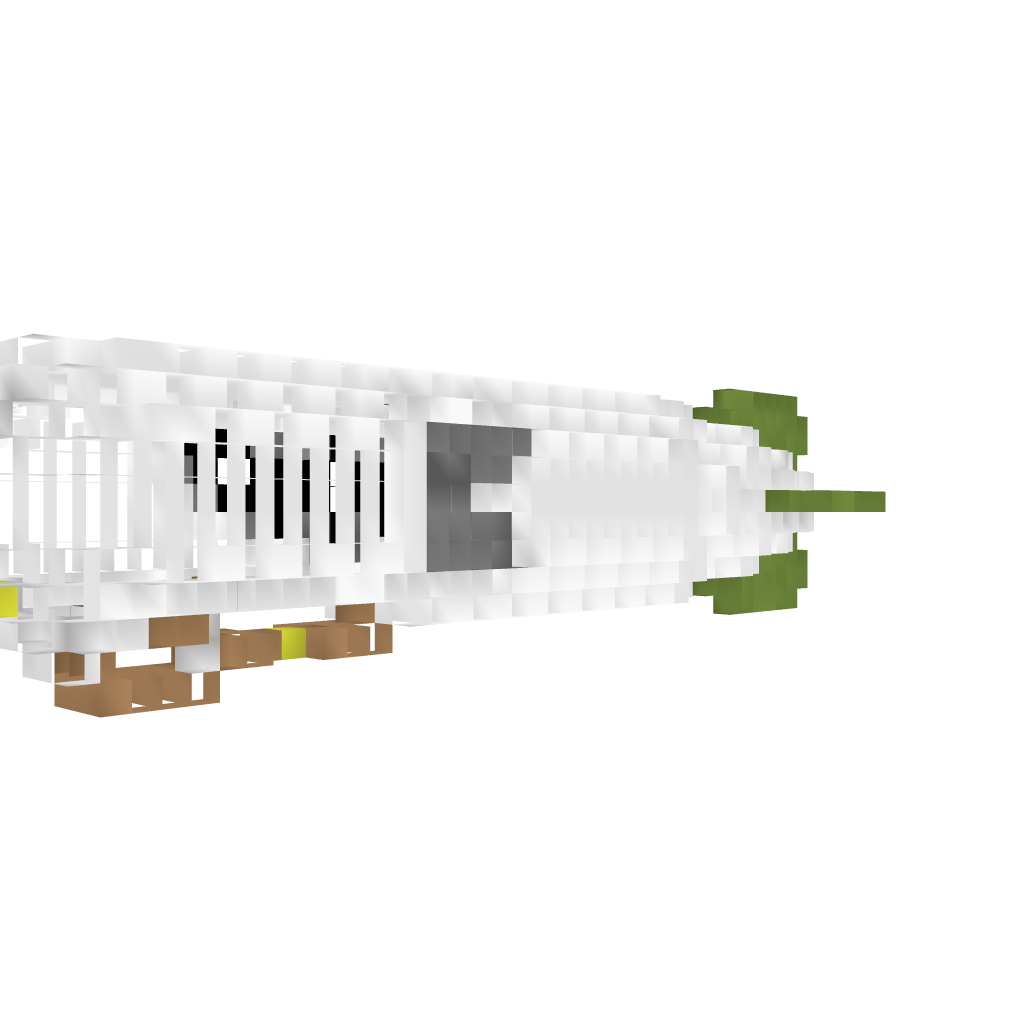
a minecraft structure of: Merchantman Airship bad low quality